Interaction volume radius: 10 \u00c5
Interaction volume height: 15 \u00c5
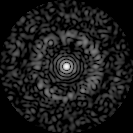
Disorder parameter: 0.8243